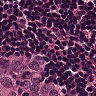
Metastatic tissue present: yes